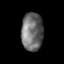
Tissue: lung
Cell type: Others
Senescence score: 0.2222
Nuclear area (px): 807
Mean DAPI intensity: 108.742